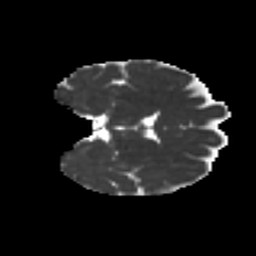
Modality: MD
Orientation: coronal
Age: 54
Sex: female
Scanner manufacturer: ge
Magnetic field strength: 3 T
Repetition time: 7.8 s
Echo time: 0.0606 s